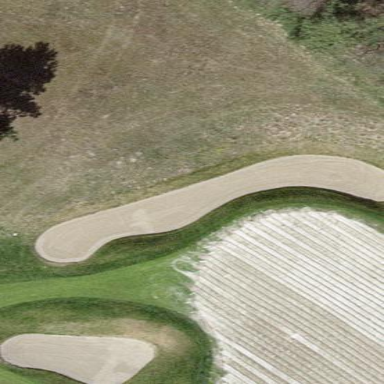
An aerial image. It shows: Golf bunker filled with natural sand.